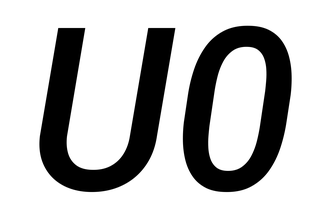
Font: Roboto-Italic_Medium_Italic